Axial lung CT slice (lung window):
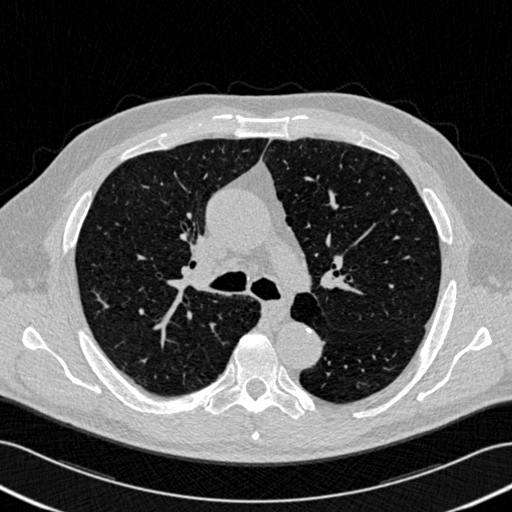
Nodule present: no